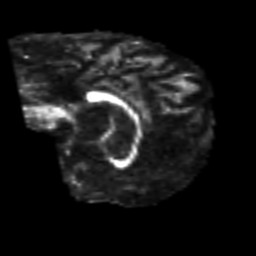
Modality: FA
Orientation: sagittal
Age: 77
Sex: male
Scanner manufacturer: siemens
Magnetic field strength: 3 T
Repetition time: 4.999 s
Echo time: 0.07946 s